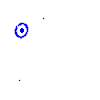
Particle: electron